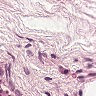
Metastatic tissue present: no